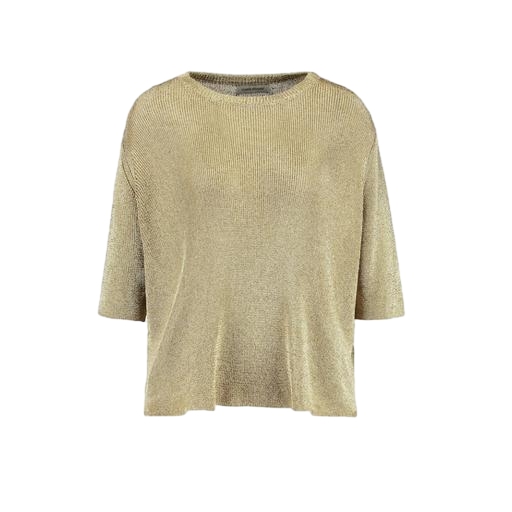
gold boatneck t-shirt, gold bateau neck boxy top, gold high-neck top, white background